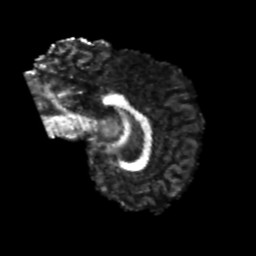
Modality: FA
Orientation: sagittal
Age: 23
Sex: female
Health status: healthy
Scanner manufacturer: philips
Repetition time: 7.39 s
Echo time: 0.08599 s